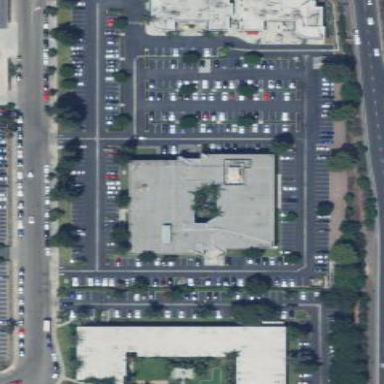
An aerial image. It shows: Office building.